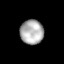
Tissue: lung
Cell type: Epithelial cells
Senescence score: 0.207
Nuclear area (px): 565
Mean DAPI intensity: 172.719